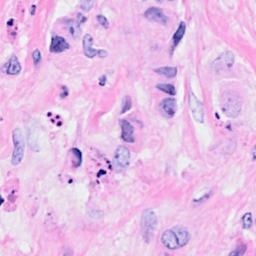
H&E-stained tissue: Breast